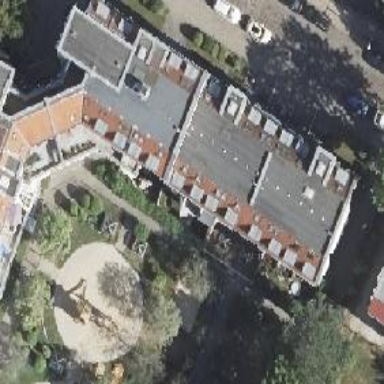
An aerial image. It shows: Residential building with unique double saltbox roof shape.